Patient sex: M
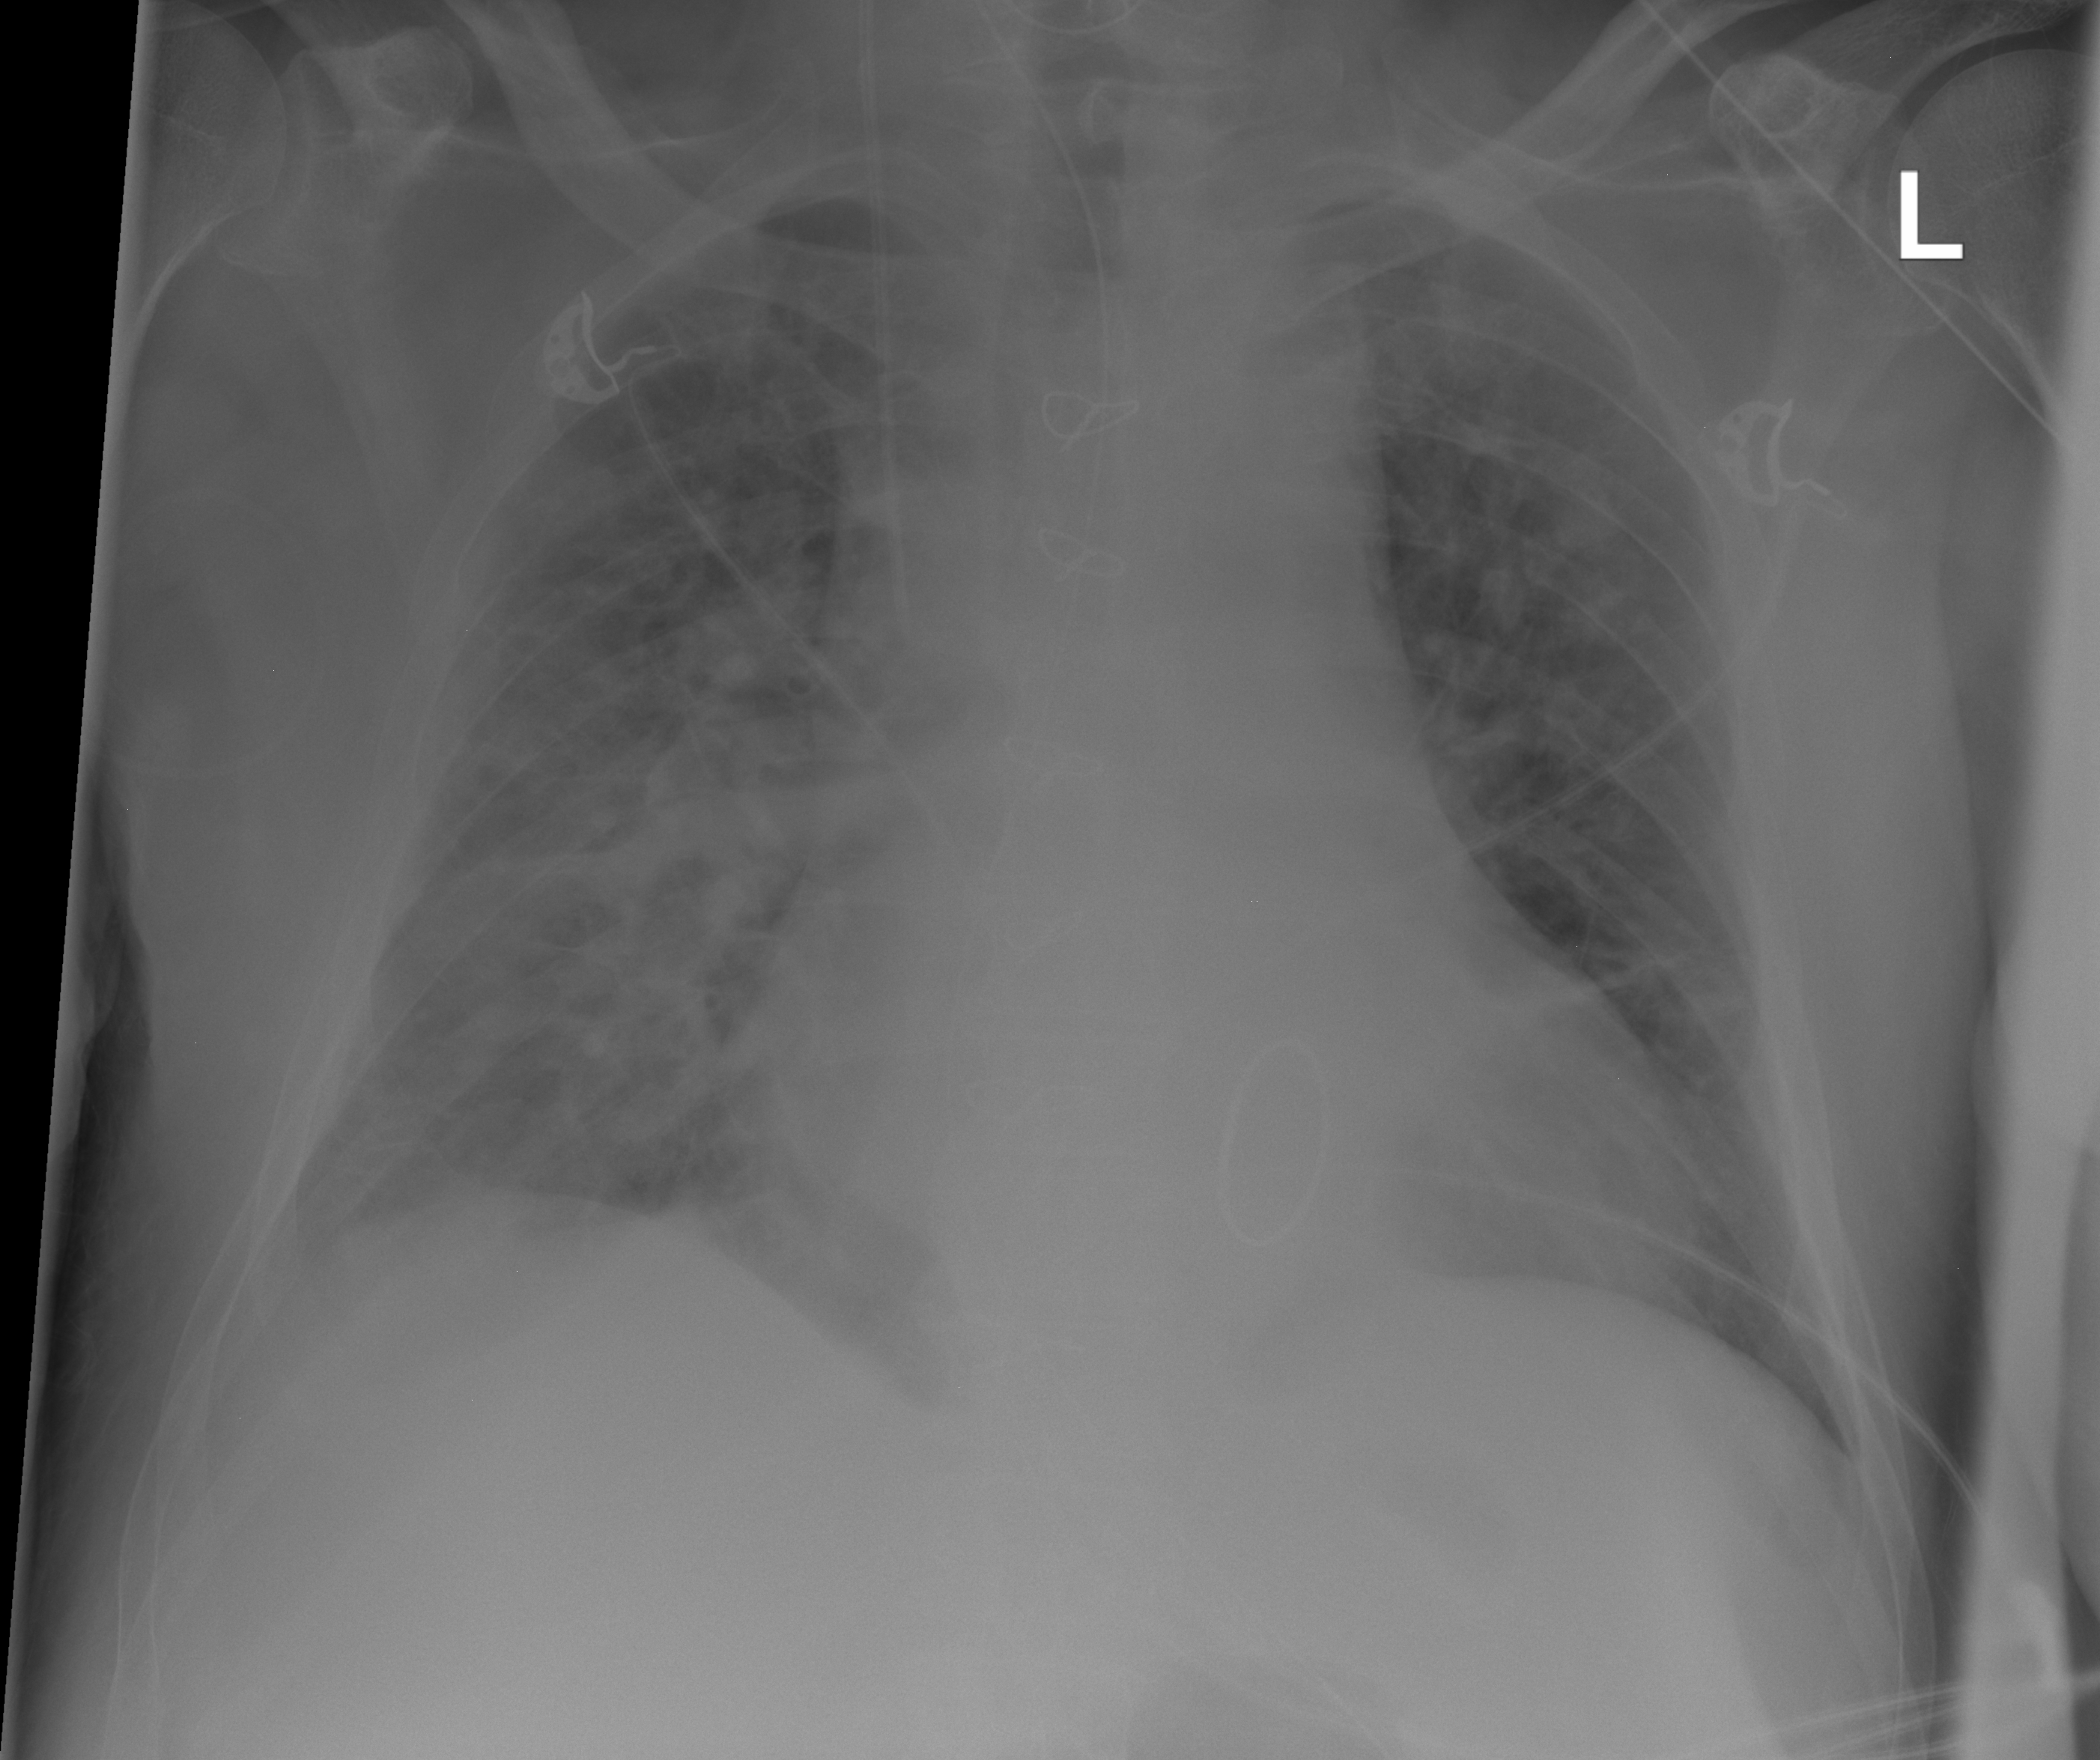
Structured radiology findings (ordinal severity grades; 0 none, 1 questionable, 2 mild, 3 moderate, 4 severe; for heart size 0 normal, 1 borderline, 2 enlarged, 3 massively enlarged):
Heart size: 2
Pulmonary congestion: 0
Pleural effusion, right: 2
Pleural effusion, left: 0
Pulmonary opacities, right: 2
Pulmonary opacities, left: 0
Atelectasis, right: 2
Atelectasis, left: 2